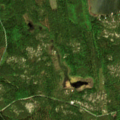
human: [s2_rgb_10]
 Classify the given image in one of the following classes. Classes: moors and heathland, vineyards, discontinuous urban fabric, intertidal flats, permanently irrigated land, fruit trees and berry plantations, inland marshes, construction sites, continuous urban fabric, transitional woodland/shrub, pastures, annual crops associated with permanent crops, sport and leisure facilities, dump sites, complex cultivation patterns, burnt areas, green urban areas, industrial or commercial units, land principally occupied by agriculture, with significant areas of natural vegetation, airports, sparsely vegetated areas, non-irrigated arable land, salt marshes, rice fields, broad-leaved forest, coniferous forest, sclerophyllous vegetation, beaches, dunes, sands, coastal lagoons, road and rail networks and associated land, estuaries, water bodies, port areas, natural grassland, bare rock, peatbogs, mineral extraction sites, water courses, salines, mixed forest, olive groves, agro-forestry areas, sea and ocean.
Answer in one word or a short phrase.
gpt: coniferous forest, mixed forest, sea and ocean